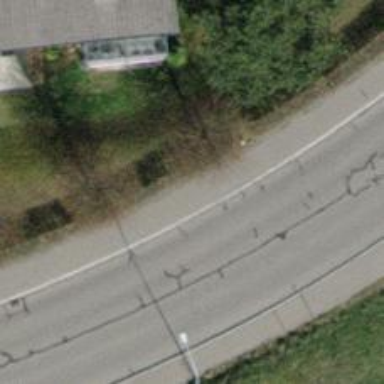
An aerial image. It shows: Asphalt sidewalk.